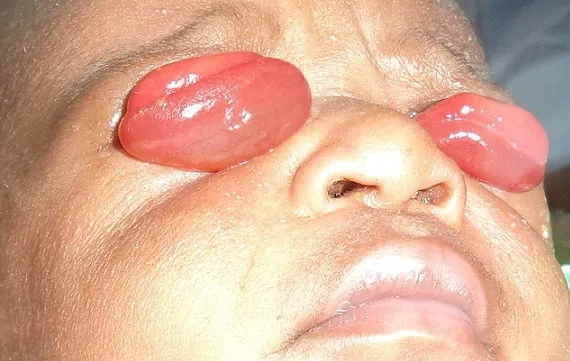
Picture showing the child with bilateral upper eyelid eversion and prolapsed chemotic conjunctiva.
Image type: medical_photograph (other_medical_photograph)